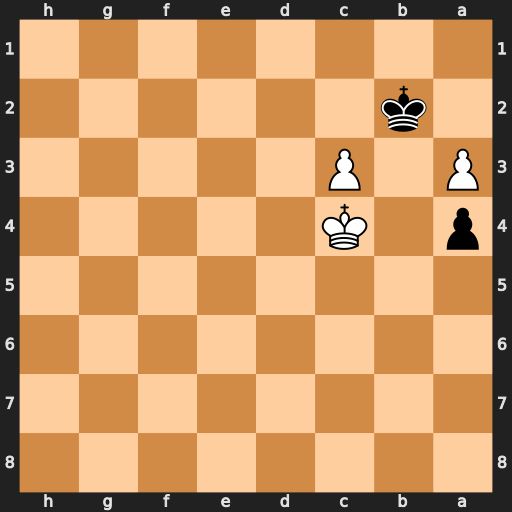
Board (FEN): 8/8/8/8/p1K5/P1P5/1k6/8
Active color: b
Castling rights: -
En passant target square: -
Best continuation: Kxa3 Kb5 Kb3 c4 a3 c5 a2 c6 a1=Q